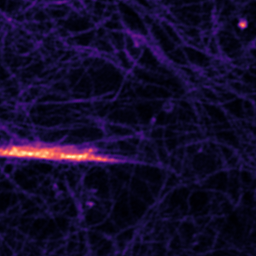
Label: Super-resolution F-actin image